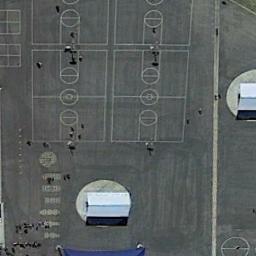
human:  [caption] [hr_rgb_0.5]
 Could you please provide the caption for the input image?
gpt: Four basketball courts on the vacant lot and two white buildings beside .

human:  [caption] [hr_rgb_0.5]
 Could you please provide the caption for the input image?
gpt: There are four basketball courts on the open place .

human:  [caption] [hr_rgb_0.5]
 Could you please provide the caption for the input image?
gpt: There are four basketball courts neatly arrayed on the concrete floor .

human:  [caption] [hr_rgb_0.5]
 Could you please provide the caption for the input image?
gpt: A group of people are playing on the playground  There are a few on the basketball court .

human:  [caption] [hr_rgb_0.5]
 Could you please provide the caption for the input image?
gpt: Two blue buildings are next to four basketball courts .